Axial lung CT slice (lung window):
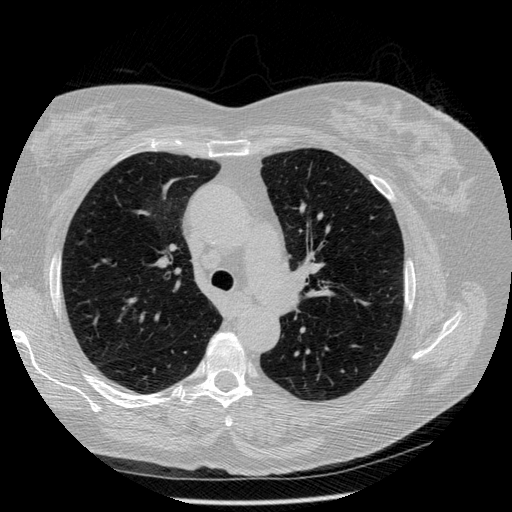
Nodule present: no